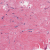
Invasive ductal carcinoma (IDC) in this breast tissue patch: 0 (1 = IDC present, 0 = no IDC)